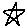
Label: star